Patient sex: F
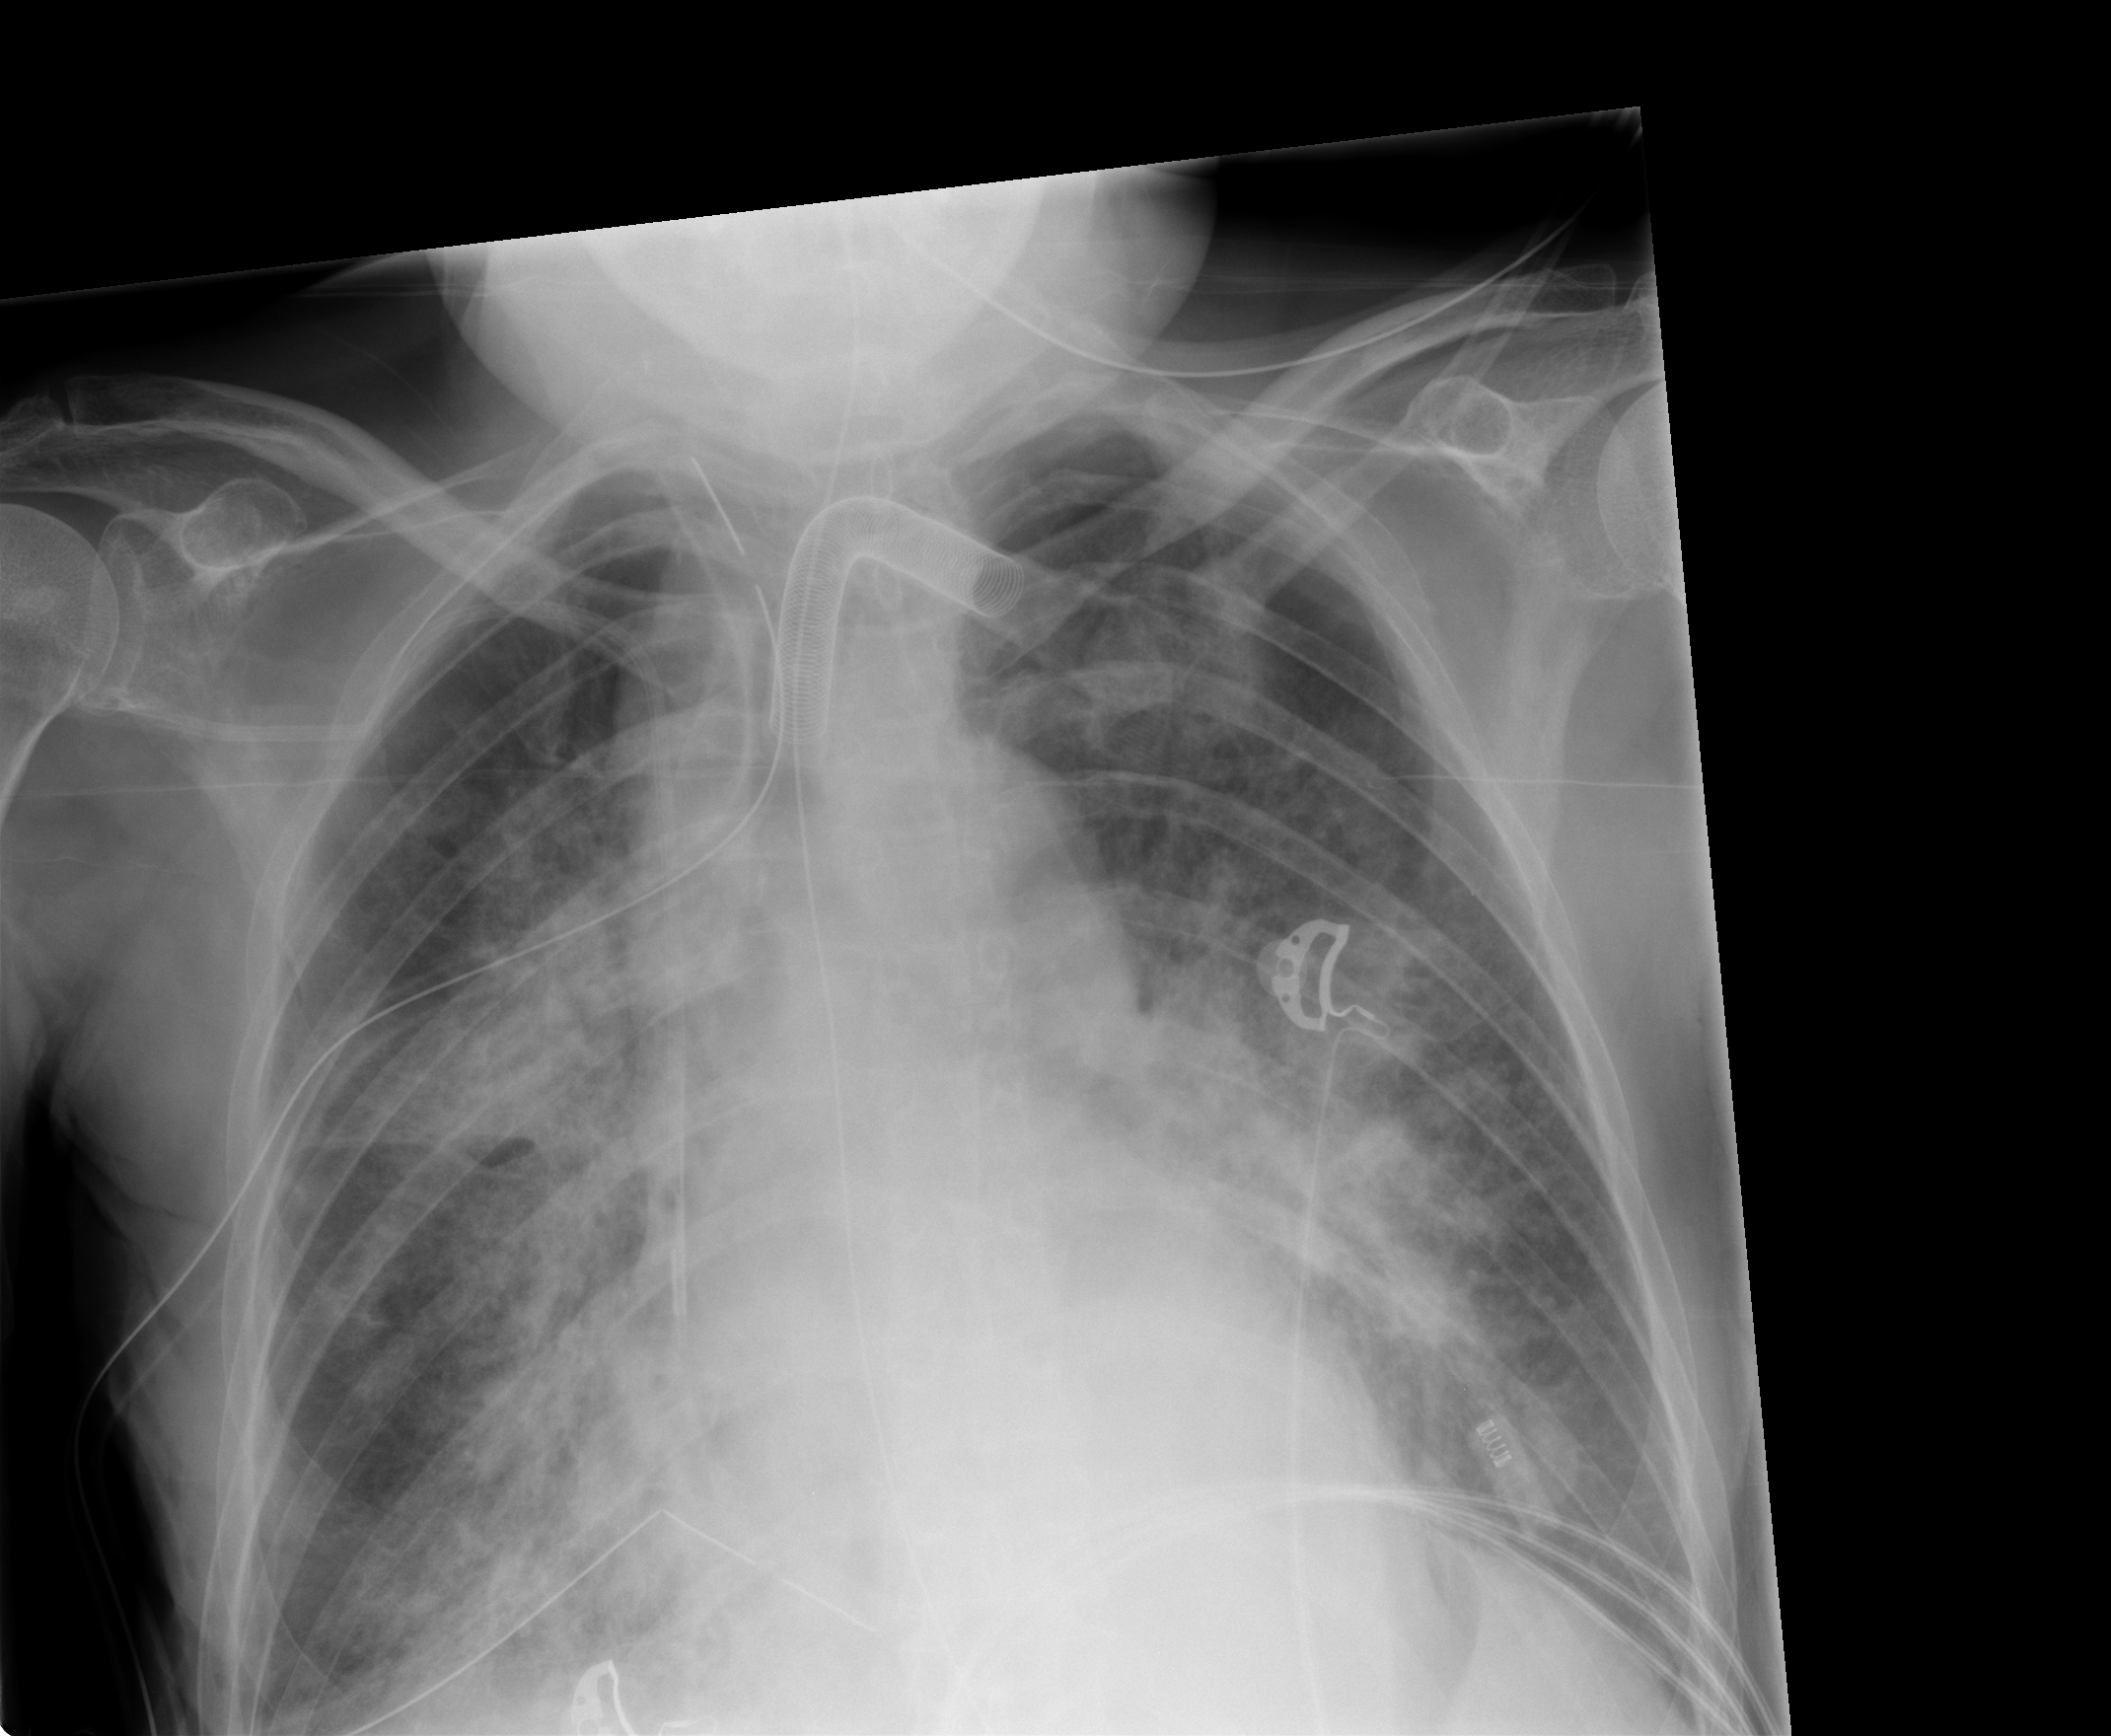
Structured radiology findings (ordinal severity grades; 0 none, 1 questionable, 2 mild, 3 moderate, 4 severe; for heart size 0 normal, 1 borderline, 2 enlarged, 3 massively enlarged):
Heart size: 0
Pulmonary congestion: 2
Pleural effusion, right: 0
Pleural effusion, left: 0
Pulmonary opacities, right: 3
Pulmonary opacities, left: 3
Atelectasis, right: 2
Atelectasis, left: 2